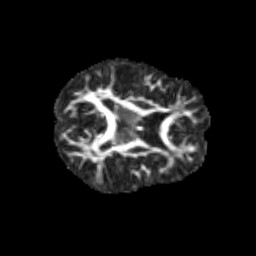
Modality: FA
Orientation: axial
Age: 9
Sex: male
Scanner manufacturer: siemens
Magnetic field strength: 3 T
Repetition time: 3.8 s
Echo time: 0.07 s